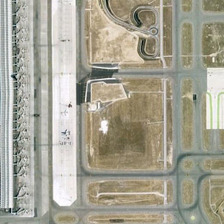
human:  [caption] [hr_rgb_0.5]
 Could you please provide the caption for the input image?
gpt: many planes are parked next to terminal in an airport .

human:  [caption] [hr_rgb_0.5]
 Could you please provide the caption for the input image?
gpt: many planes are parked next to terminal in an airport .

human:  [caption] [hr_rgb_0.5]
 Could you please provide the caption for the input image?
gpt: many planes are parked next to terminal in an airport .

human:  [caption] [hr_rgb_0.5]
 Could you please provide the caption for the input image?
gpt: many planes are parked next to terminal in an airport .

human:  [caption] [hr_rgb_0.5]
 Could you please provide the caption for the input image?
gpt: many planes are parked next to terminal in an airport .